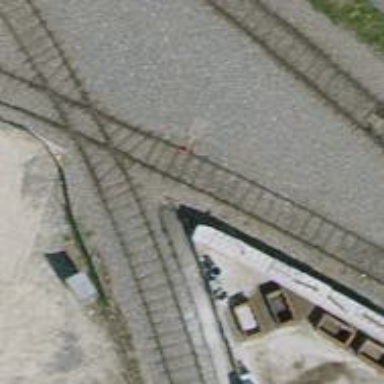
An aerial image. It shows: Single-track railway spur.